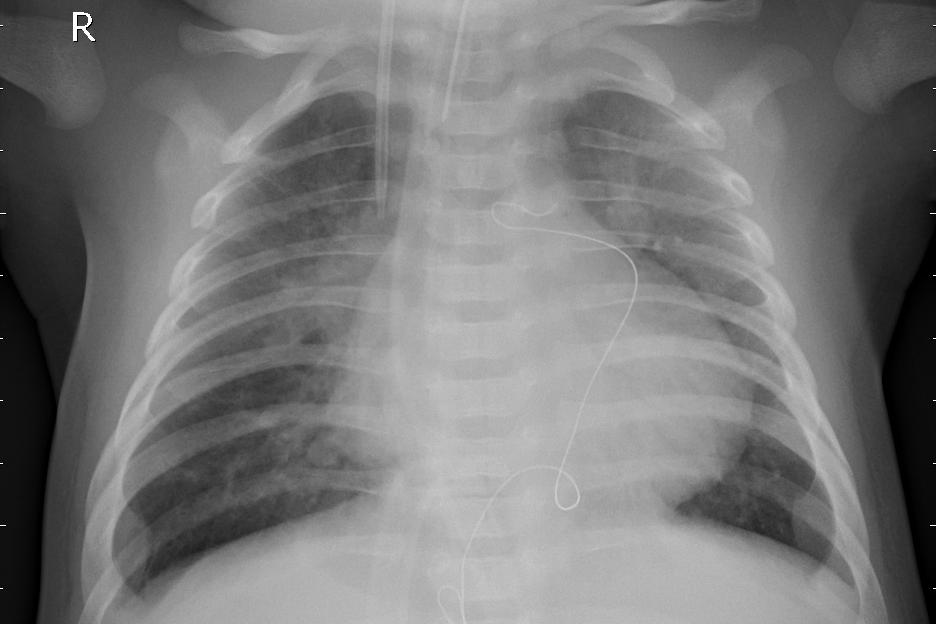
Diagnosis: PNEUMONIA